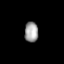
Tissue: lung
Cell type: Smooth muscle cells
Senescence score: 0.5974
Nuclear area (px): 274
Mean DAPI intensity: 157.766